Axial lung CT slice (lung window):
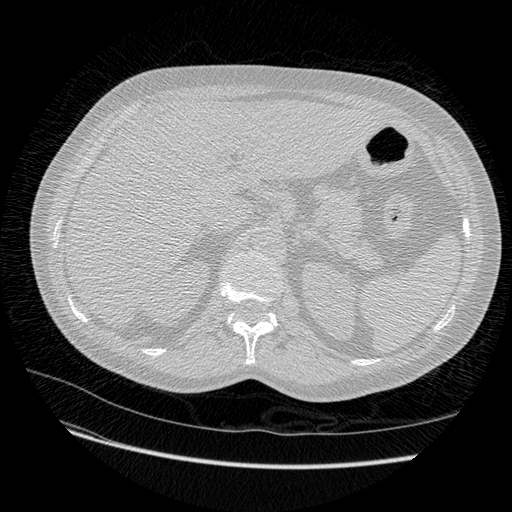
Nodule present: no